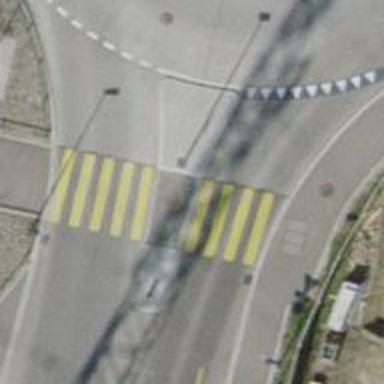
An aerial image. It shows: Uncontrolled zebra crossing with zebra markings.